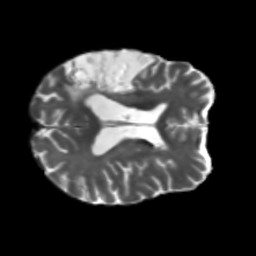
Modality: T2w
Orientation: axial
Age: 66
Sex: male
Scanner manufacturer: siemens
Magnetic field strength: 3 T
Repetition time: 5.25 s
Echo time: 0.08 s